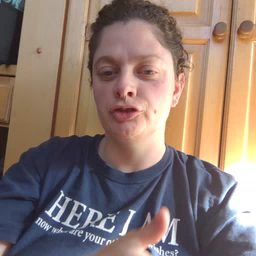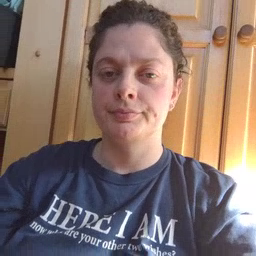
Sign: hen